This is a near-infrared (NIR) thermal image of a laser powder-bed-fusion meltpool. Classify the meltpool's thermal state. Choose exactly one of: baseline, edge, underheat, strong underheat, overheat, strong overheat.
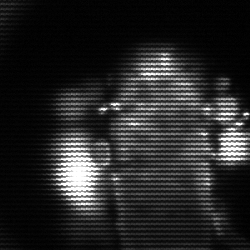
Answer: strong underheat